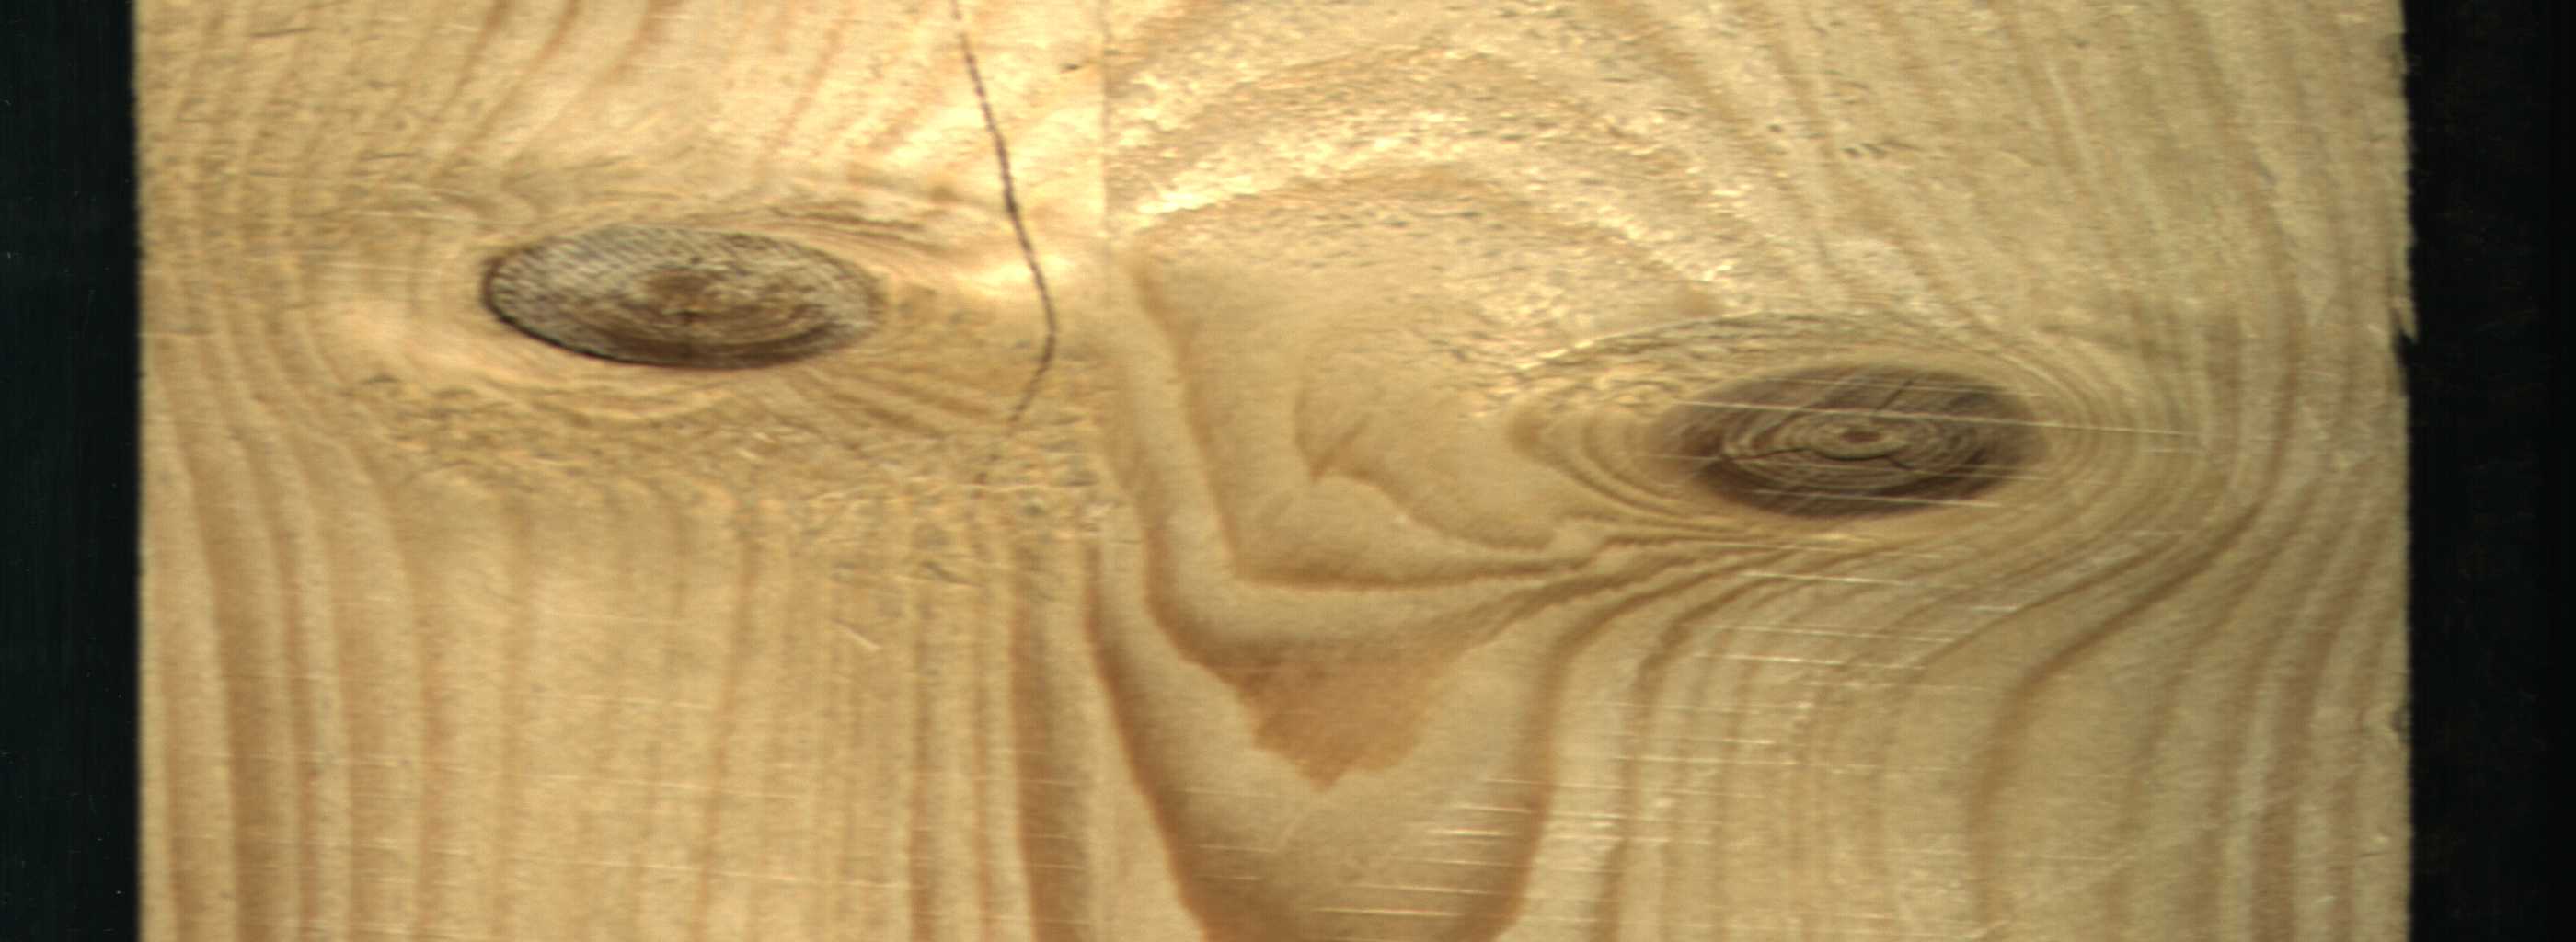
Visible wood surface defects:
Crack
Live_Knot
Live_Knot